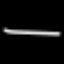
Label: line